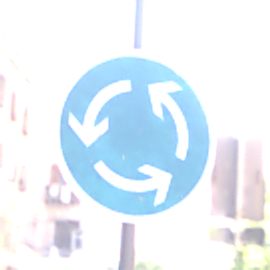
Verkehrszeichen: Kreisverkehr
Umgebung: Outdoor, Urban
Tageszeit: MorningAfternoon
Wetter: Clear
Licht: Natural
Jahreszeit: NotSpecified
Kontrast: LowContrast